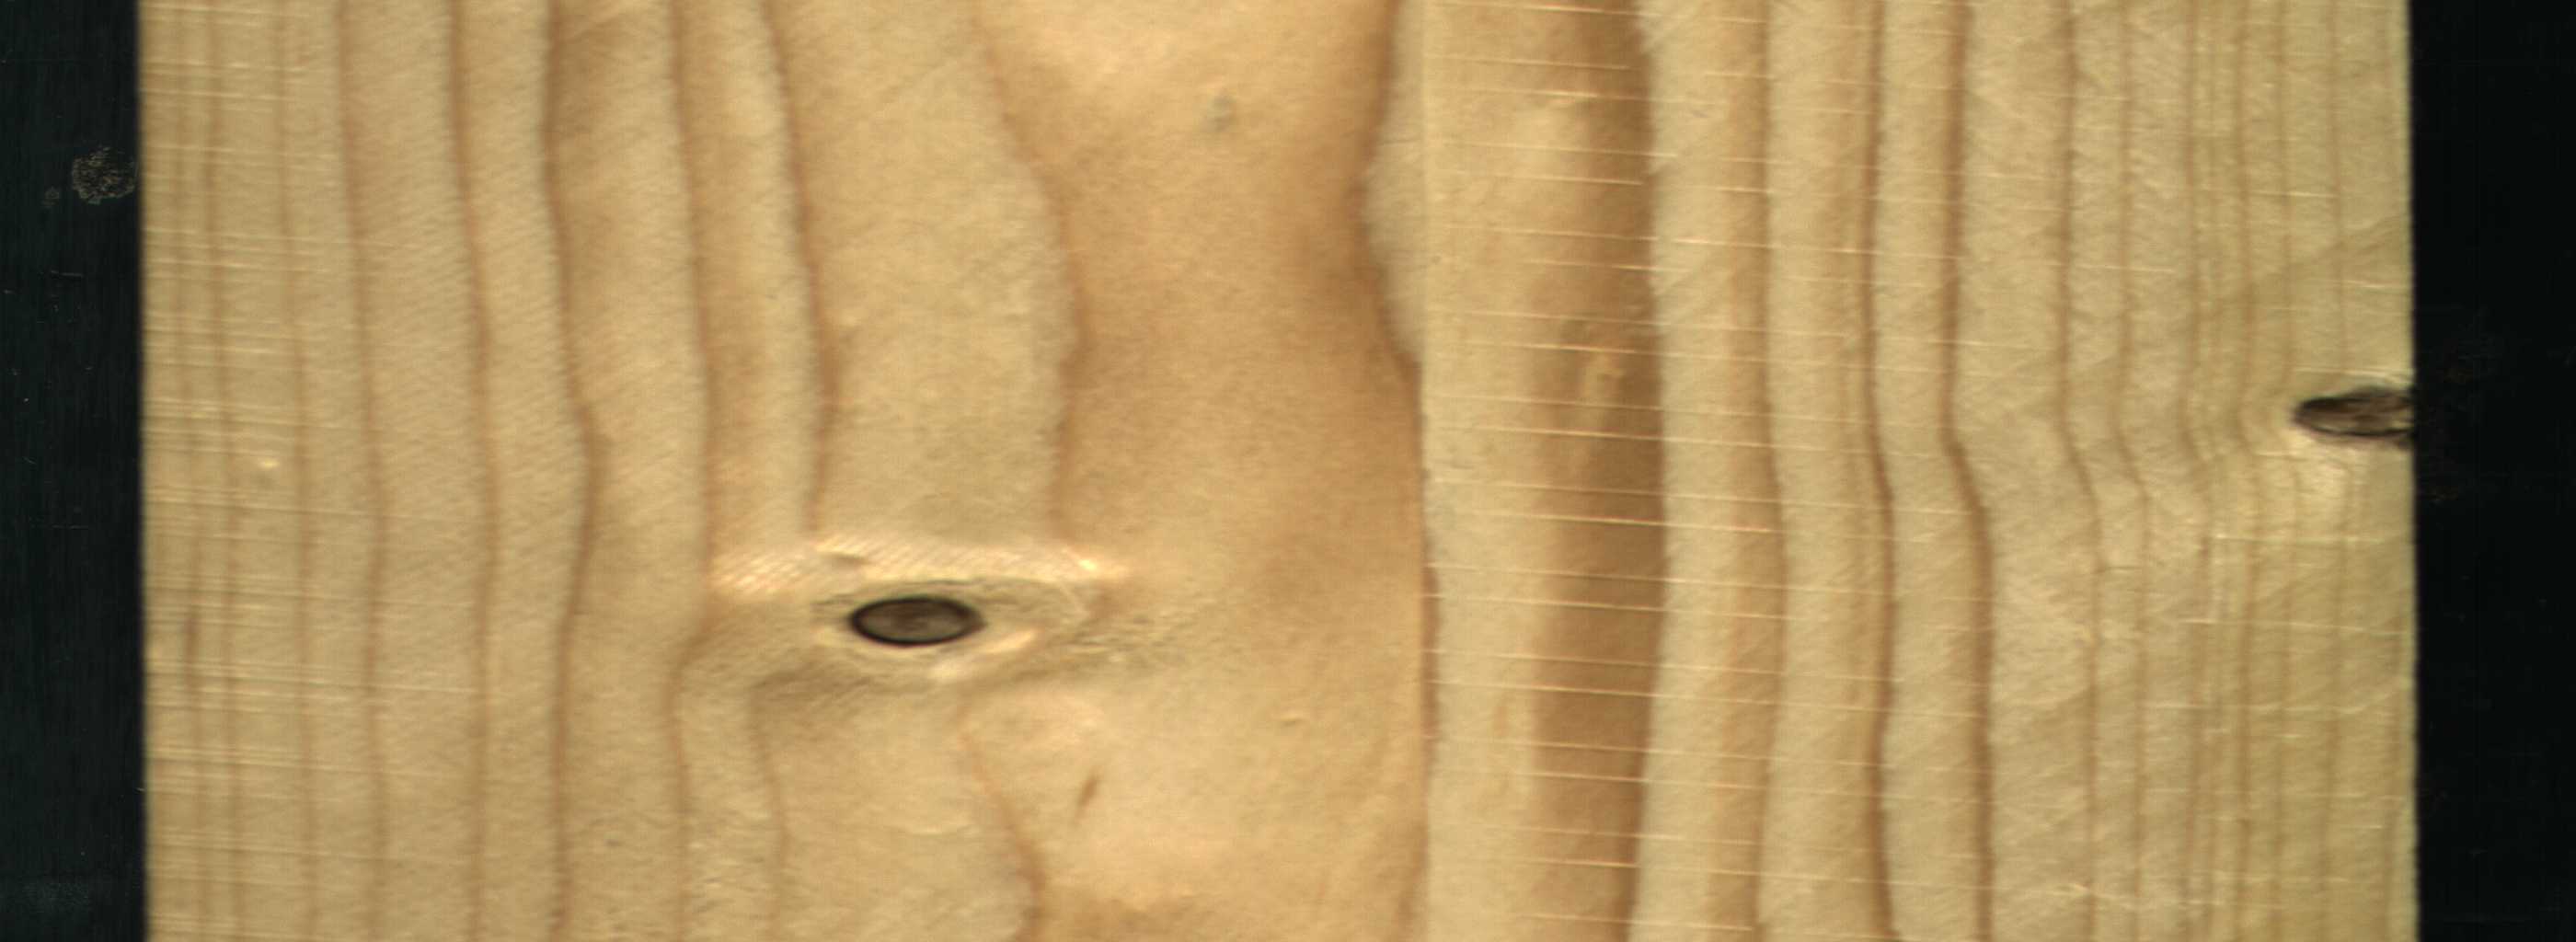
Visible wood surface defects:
Dead_Knot
Dead_Knot